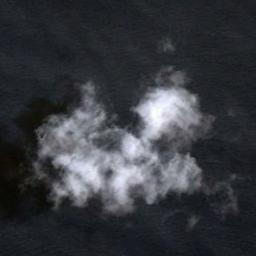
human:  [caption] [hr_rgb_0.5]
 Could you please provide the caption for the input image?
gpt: White clouds on blue sea .

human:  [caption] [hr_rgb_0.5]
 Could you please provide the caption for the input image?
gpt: A little white cloud floated above the blue figure .

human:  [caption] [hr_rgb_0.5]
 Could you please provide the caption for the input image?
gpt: The cumulus clouds are located above the surface of the sea .

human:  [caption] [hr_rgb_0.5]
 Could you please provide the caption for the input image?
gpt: The white cloud is above land .

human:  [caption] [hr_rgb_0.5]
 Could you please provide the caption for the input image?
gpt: There are white clouds over a blue sea .